Interaction volume radius: 10 \u00c5
Interaction volume height: 10 \u00c5
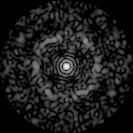
Disorder parameter: 0.8019